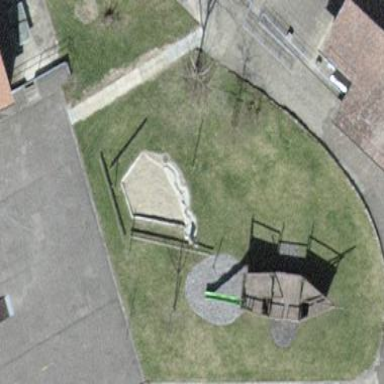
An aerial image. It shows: Playground area for leisure land.